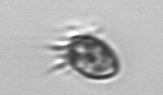
Label: Ciliophora